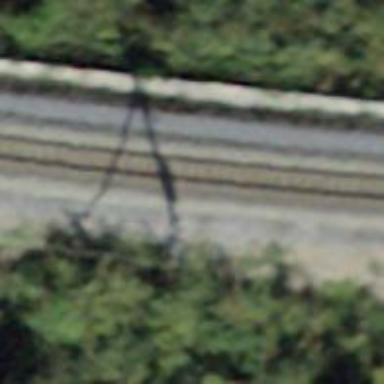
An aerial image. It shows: Power pole.